Question:
I want the red box at the arrow ending position. <URL>
'''
<div id="wrapper">
<div id="blue"></div>
<div id="yellow1">y</div>
<div id="yellow2">y</div>
<div id="red"></div>
</div>
body{width:800px;}
#wrapper{position:relative;}
#blue{
float:left;
height:225px;
width:520px;
background:blue;
}
#yellow1,#yellow2{
position:relative;
width:250px;
height:200px;
margin:10px 0 20px 540px;
background:yellow;}
/*Not working*/
#red{
background:red;
position:absolute;
height:200px;
width:520px;
top:200;
}
'''
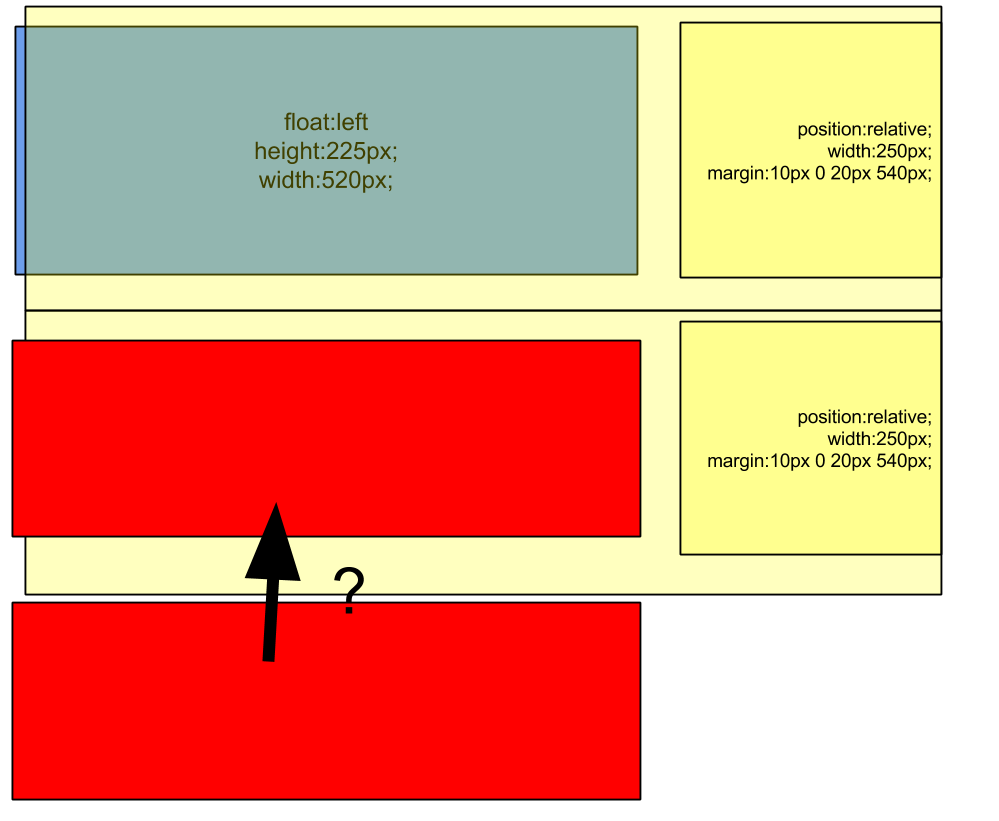
Answer: it is solved now, I placed the '<div id="red"></div>' before the 'divs', <URL>